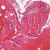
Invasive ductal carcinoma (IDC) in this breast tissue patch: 0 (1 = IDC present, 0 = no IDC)